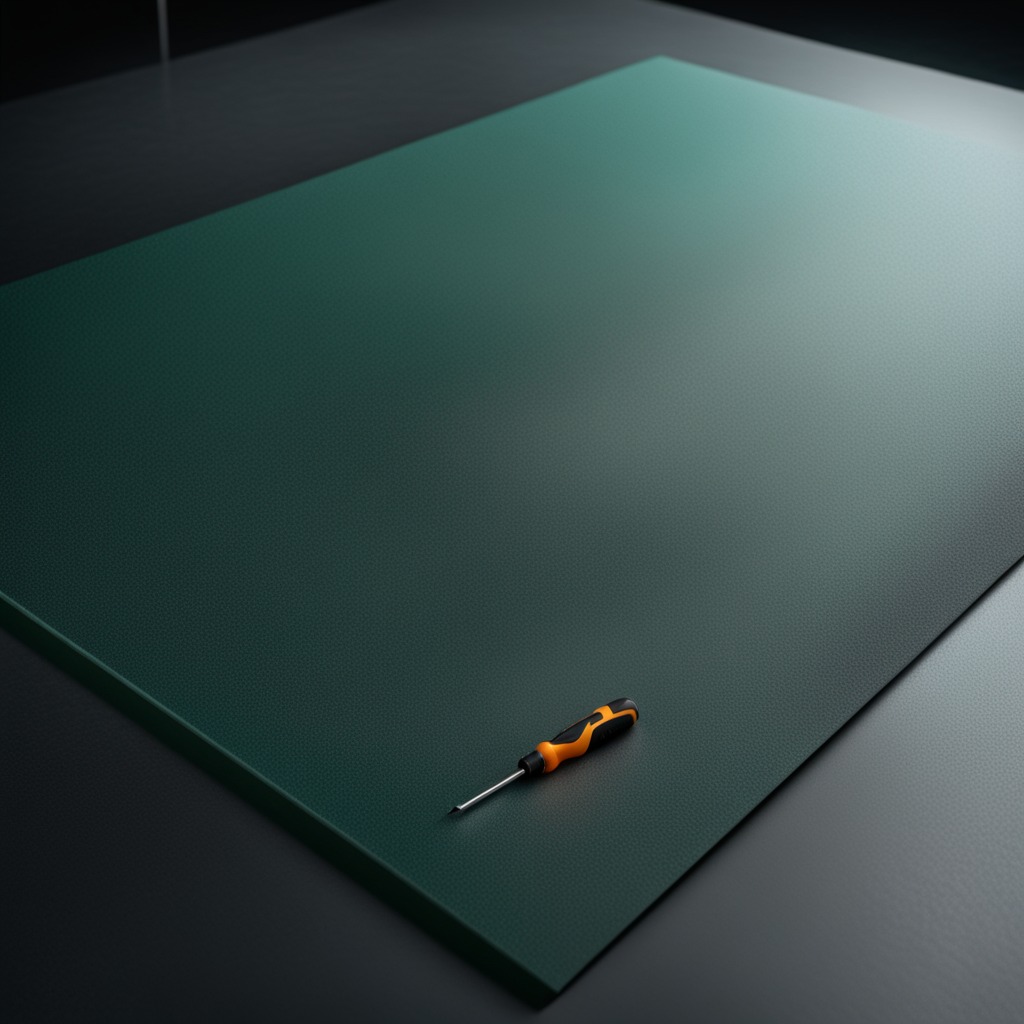
A screwdriver is lying on the clean granite tabletop covered with a green rubber mat inside a workshop at night dim ambient light soft shadows worn but beneath the mat